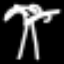
Label: palm tree